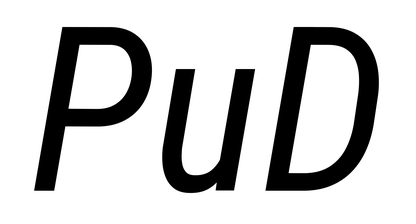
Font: Roboto-Italic_Condensed_Italic